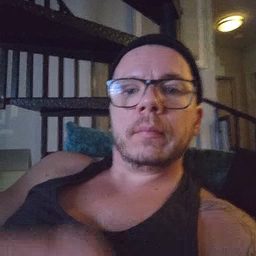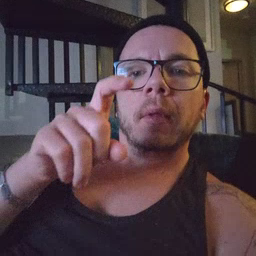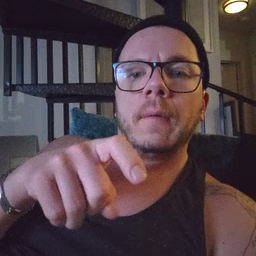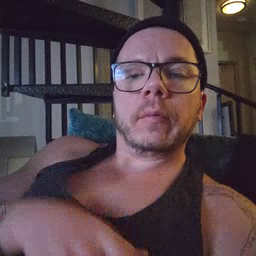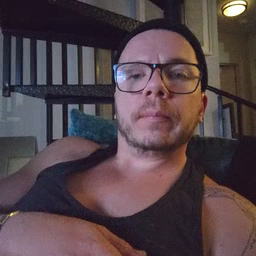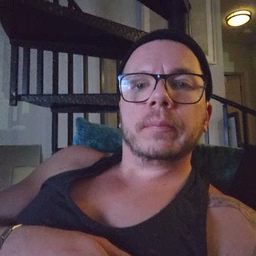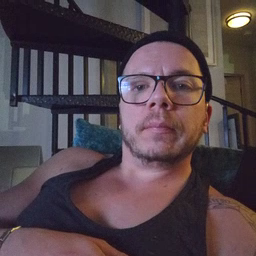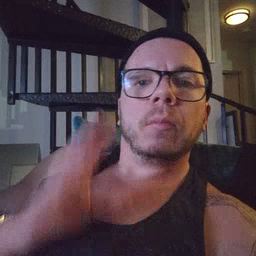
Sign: haveto